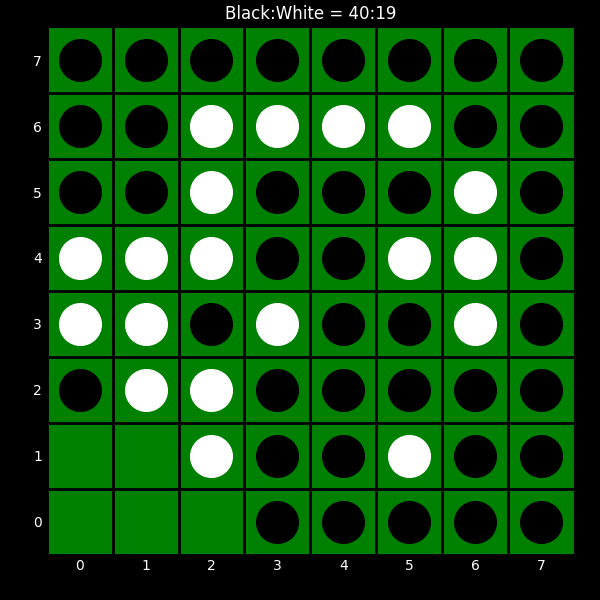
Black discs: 40
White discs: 19